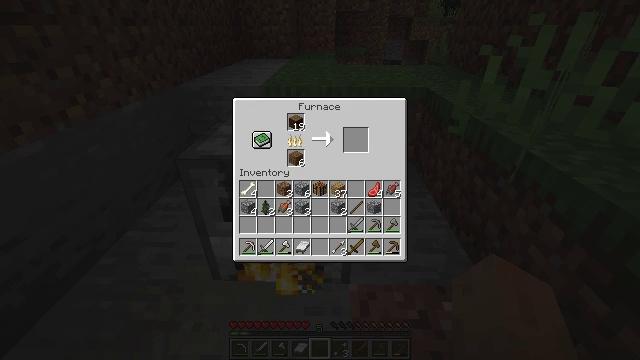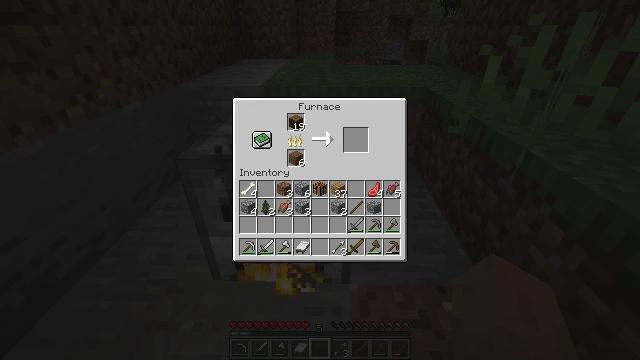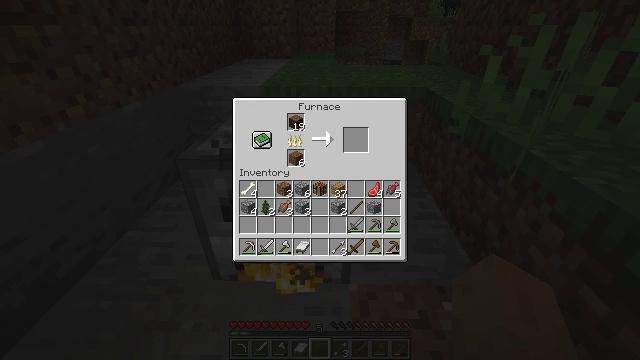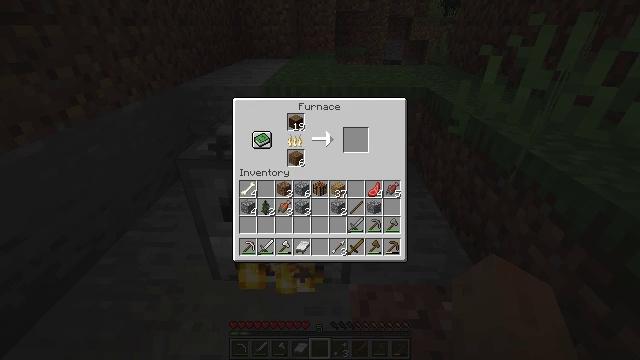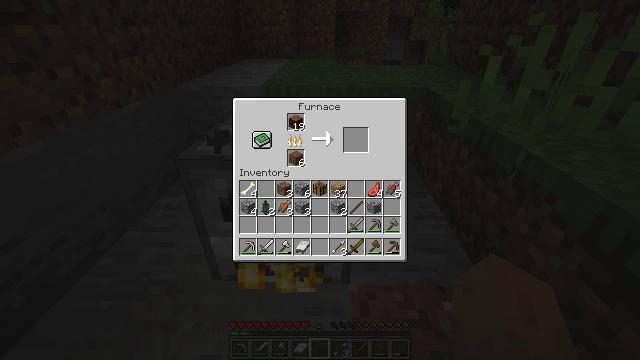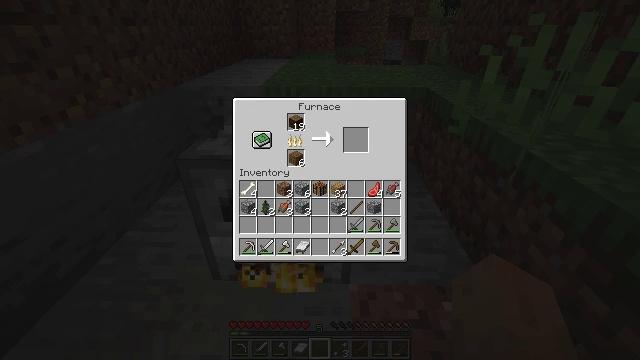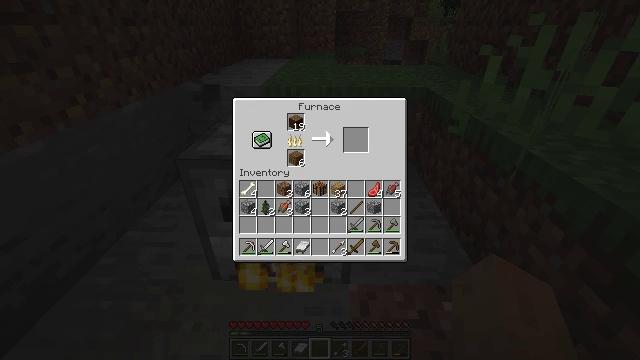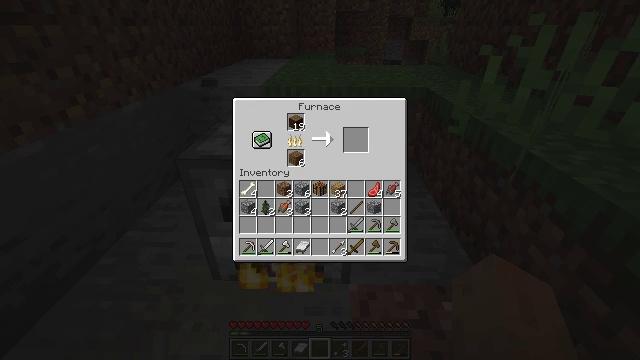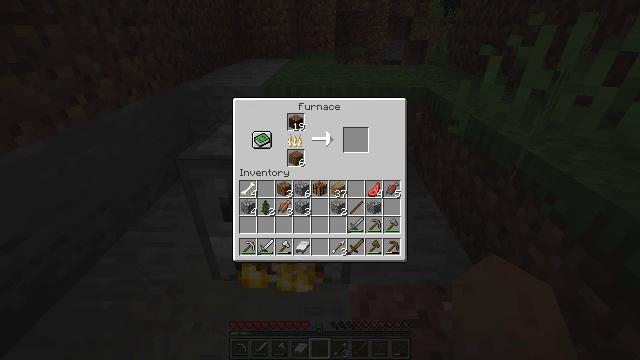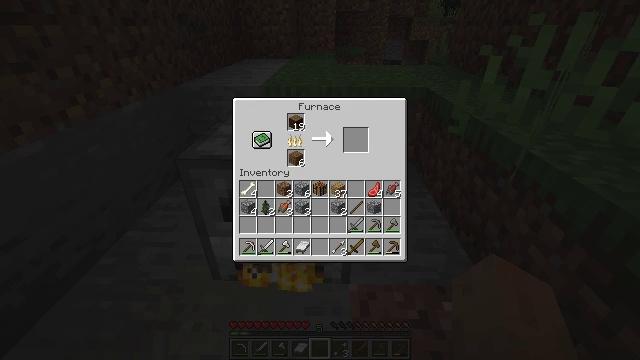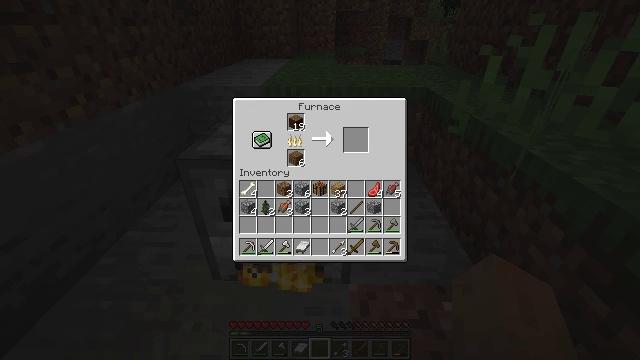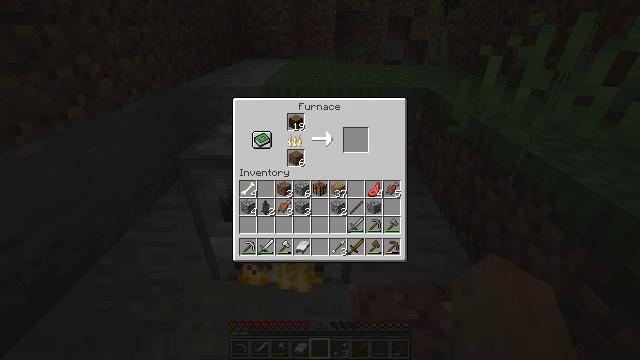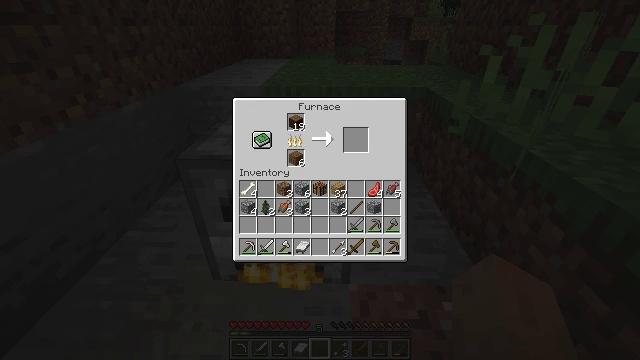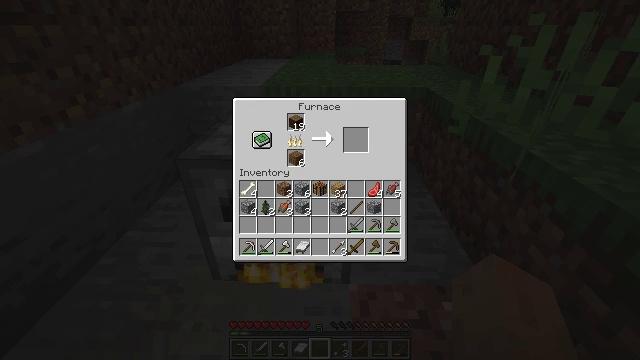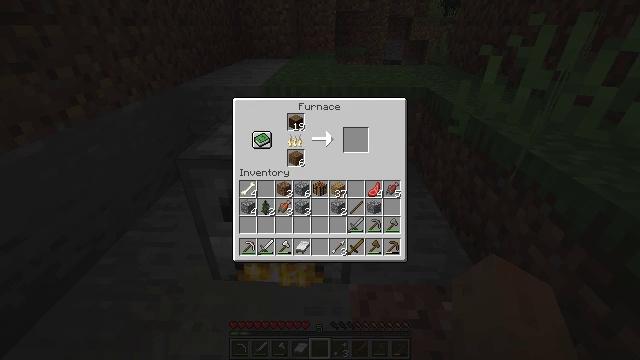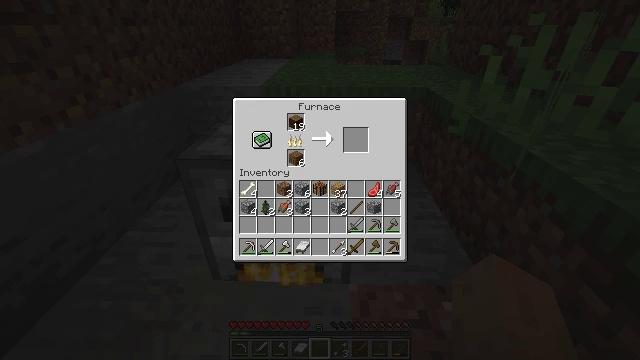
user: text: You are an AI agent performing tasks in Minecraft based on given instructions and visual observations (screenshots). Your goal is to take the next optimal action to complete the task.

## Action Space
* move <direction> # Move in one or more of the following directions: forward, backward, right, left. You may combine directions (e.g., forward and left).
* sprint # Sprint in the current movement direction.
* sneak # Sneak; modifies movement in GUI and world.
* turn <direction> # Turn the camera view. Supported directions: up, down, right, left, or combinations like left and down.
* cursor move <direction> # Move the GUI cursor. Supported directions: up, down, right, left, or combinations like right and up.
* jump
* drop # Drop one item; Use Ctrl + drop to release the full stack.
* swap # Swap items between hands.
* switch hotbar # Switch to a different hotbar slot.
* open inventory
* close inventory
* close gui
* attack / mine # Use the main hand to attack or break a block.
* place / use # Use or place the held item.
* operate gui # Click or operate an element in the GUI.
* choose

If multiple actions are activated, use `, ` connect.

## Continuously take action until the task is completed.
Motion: motion action
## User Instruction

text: Use the furnace to obtain charcoal.
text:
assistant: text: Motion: no_op
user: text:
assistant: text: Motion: no_op
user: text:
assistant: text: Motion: no_op
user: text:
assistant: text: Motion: no_op
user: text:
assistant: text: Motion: no_op
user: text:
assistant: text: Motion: cursor move right and up
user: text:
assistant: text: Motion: no_op
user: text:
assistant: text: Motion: no_op
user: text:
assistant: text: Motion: no_op
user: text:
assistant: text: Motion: no_op
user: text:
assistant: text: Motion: no_op
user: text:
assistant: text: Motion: no_op
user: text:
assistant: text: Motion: no_op
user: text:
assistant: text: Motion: no_op
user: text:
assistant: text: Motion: no_op
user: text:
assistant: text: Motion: no_op
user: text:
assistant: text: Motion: no_op
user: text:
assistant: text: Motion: no_op
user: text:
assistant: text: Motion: no_op
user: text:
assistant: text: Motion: no_op
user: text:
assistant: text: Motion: no_op
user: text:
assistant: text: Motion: no_op
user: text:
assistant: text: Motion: no_op
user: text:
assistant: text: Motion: no_op
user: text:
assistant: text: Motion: no_op
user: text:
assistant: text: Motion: no_op
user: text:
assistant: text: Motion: no_op
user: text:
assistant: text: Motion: no_op
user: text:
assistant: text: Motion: no_op
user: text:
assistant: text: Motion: no_op